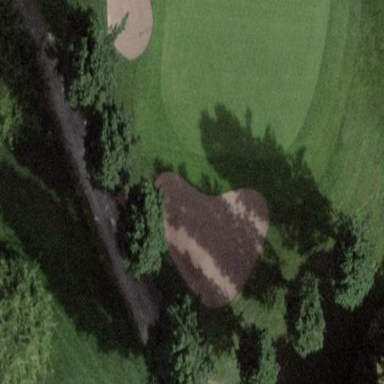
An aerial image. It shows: Bunker on golf course.